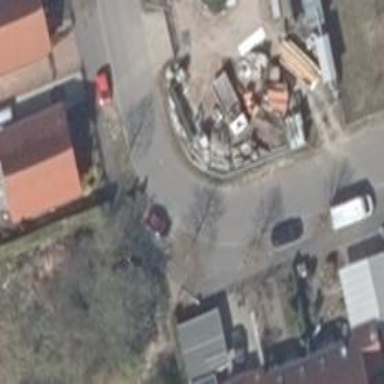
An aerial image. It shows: Asphalt road in residential area.